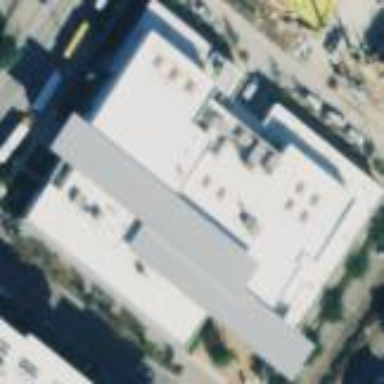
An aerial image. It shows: Theatre building.